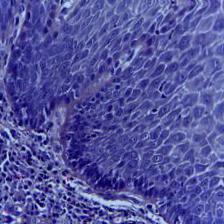
Diagnosis: OSCC